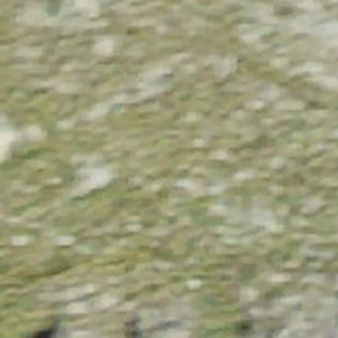
Label: other